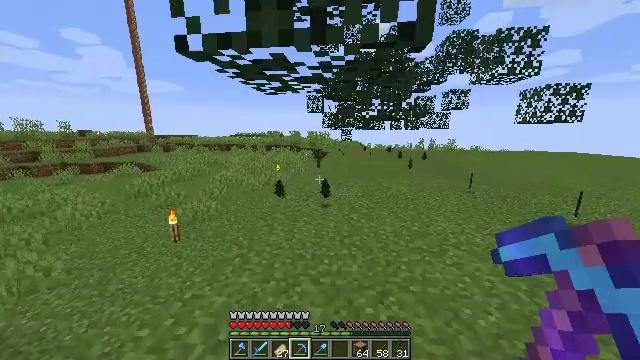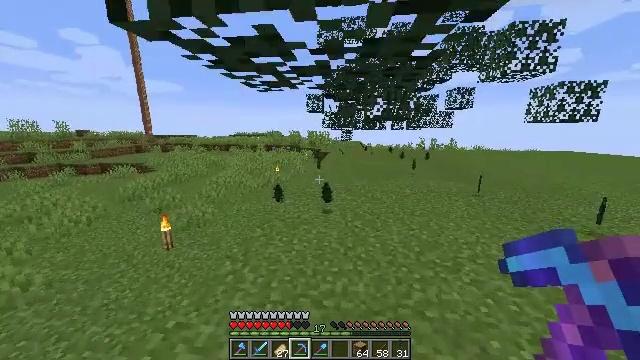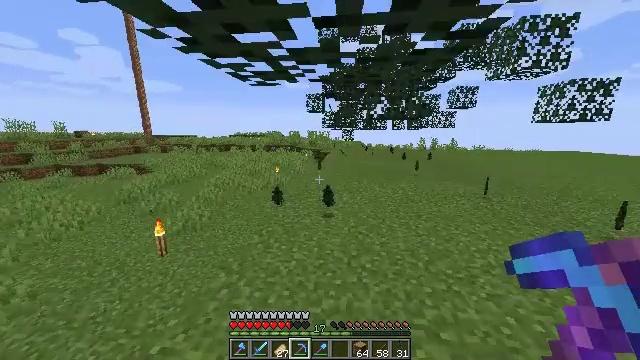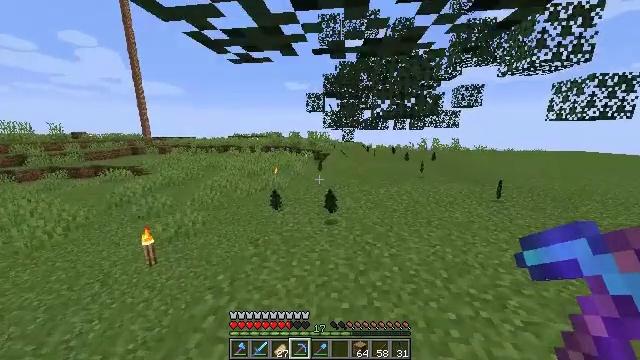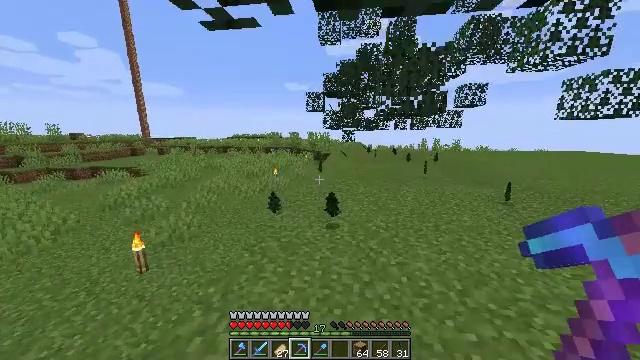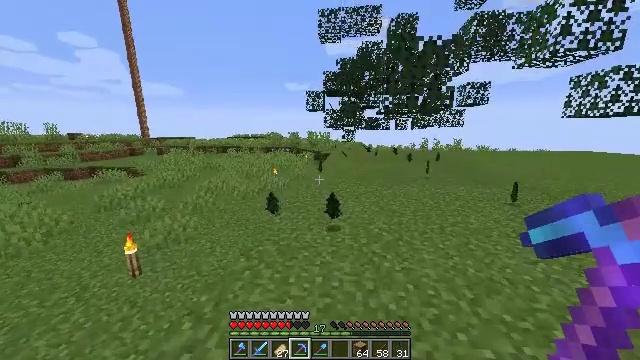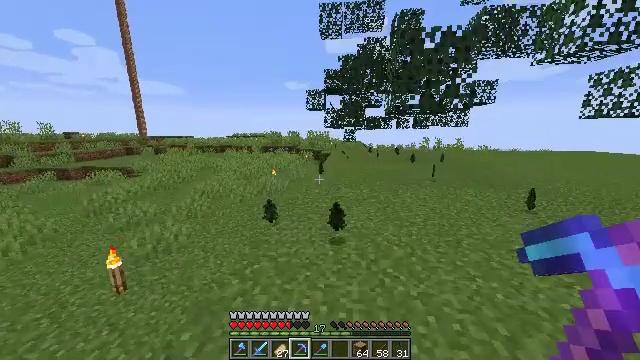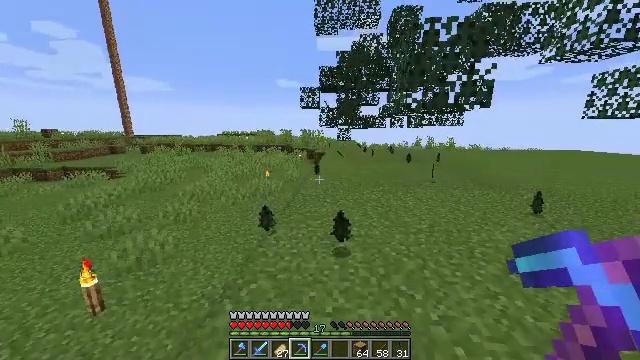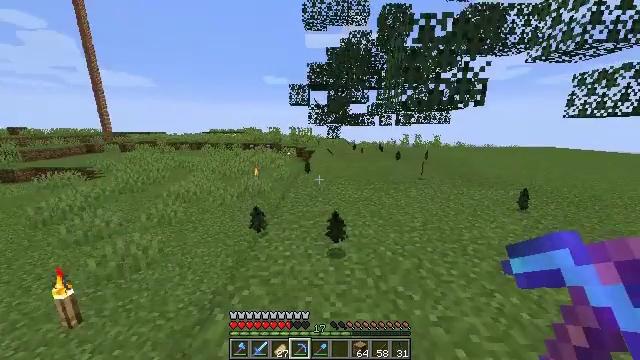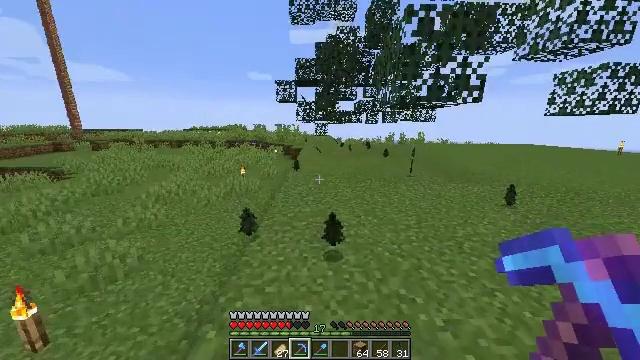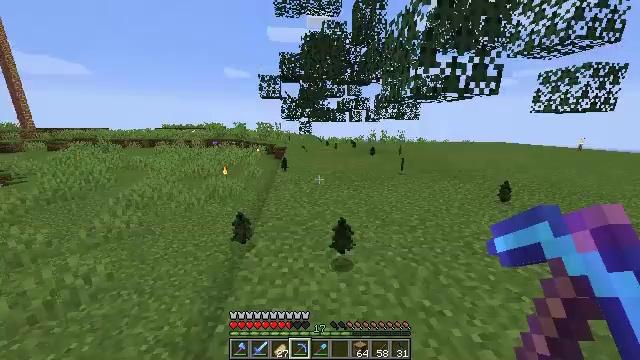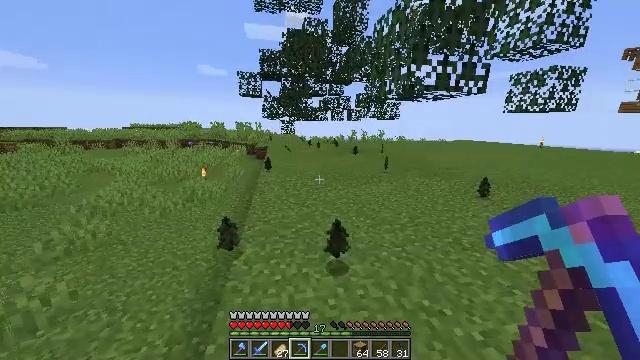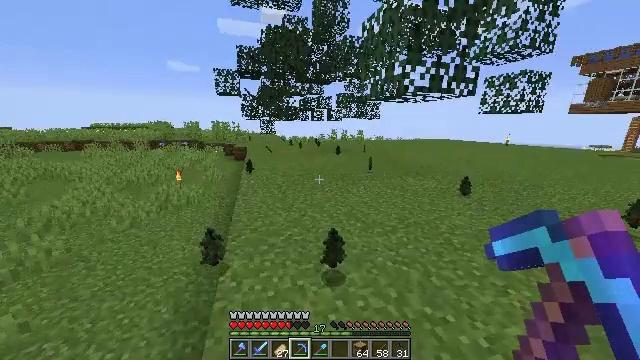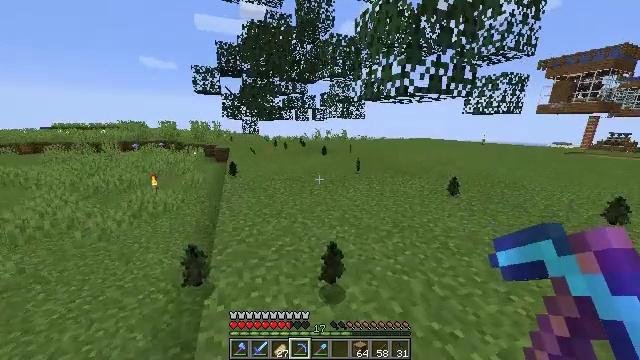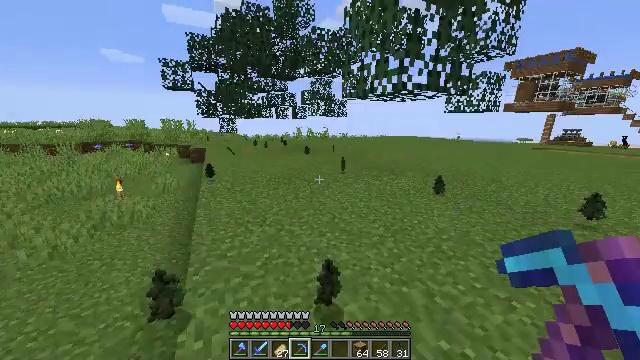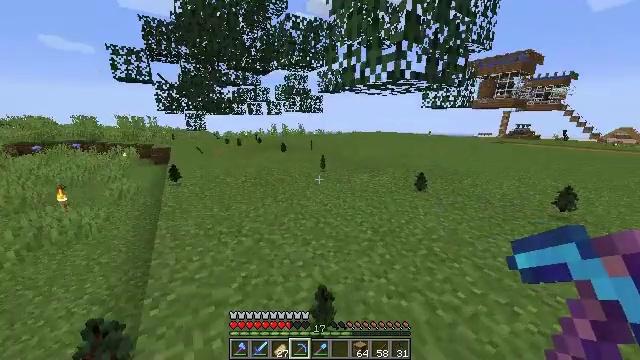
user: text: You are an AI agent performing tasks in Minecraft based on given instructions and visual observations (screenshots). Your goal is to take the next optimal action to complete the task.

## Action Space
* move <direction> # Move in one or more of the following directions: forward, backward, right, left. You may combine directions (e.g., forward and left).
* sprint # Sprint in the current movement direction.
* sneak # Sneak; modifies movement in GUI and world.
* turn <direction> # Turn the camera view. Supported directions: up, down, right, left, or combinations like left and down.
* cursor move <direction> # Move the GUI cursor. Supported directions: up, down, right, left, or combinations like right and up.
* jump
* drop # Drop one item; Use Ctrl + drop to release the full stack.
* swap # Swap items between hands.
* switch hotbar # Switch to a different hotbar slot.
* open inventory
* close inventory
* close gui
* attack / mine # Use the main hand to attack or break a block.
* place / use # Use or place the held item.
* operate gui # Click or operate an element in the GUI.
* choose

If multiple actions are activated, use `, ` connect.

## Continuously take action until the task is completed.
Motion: motion action
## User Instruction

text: Trim the tree by mining oak leaves.
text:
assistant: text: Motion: move forward
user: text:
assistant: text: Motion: move forward
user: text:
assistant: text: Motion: move forward
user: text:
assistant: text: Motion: move forward
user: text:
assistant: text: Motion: move forward
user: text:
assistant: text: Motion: move forward and move left
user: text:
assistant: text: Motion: move forward and move left, turn right
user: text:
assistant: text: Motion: move forward and move left, turn right
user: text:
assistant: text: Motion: move forward and move left, turn right
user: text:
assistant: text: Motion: move forward and move left, turn right
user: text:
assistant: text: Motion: move forward and move left, turn right
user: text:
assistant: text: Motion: move forward, turn right
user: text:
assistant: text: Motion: move forward, turn right
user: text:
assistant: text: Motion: move forward, turn right
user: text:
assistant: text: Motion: move forward, turn right and down
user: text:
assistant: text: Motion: move forward, turn right and down
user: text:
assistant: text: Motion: move forward, turn right and down
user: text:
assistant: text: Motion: move forward, turn right and down
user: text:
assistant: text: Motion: move forward, turn right
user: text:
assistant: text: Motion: move forward, turn right
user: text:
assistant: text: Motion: move forward, turn right
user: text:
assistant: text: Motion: move forward
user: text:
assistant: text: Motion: move forward
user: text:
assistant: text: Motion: move forward
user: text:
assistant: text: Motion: move forward and move right, turn left
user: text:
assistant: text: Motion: move forward and move right, turn left
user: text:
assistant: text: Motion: move forward and move right, turn left
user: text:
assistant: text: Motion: move forward and move right, turn left and up
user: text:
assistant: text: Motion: move forward and move right, turn left
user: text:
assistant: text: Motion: move forward and move right, turn left